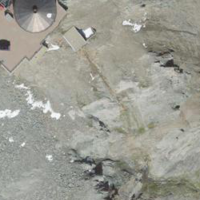
EUNIS habitat code: 49
Species observed at this site:
Pyrrhocorax graculus
Phoenicurus ochruros